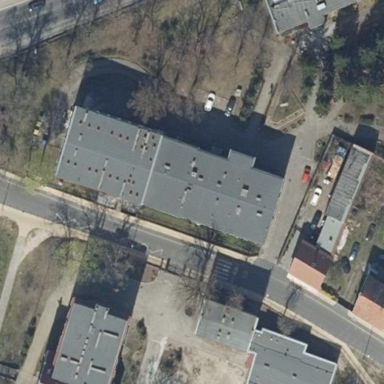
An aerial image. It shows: School building.